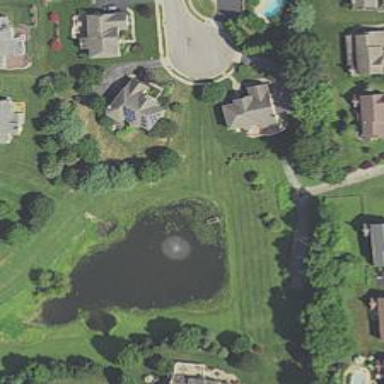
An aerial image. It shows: Serene pond surrounded by nature.